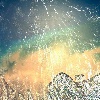
Label: water